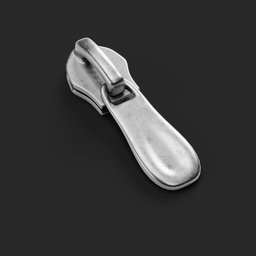
Label: mechanical